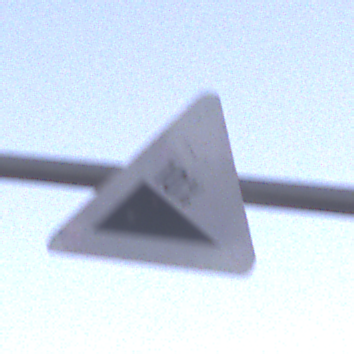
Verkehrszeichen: Gefaelle10
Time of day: Dusk
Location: Outdoor (Nature)
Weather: Clear
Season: NotSpecified
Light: Natural